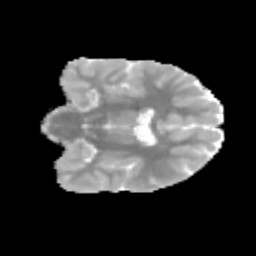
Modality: MD
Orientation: coronal
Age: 13
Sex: male
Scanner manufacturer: siemens
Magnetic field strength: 3 T
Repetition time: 3.8 s
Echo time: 0.07 s